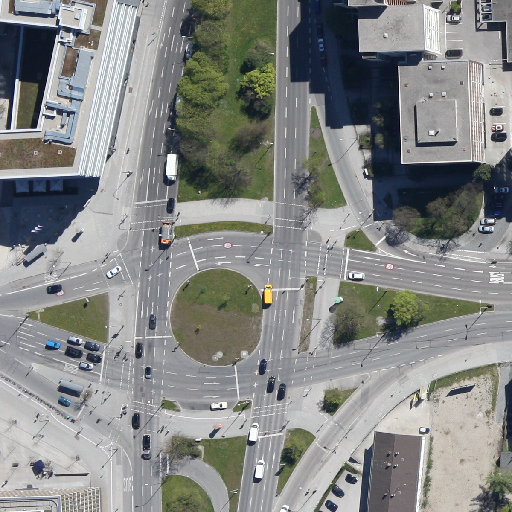
Referring expression: light-duty vehicle